Interaction volume radius: 5 \u00c5
Interaction volume height: 20 \u00c5
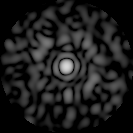
Disorder parameter: 0.8769